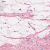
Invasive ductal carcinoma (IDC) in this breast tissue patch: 0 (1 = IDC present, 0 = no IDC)